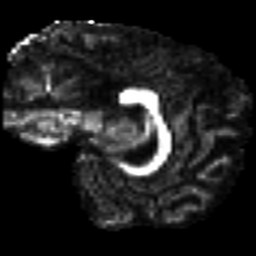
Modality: FA
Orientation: sagittal
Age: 25
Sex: female
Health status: healthy
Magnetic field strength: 3 T
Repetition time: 9 s
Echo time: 0.093 s